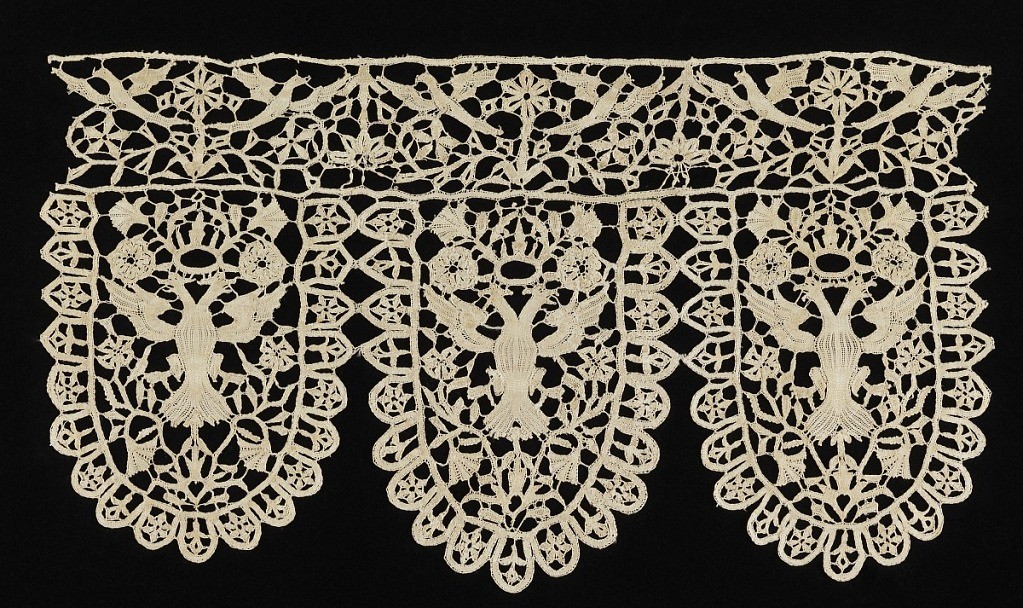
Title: Border
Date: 1640–60
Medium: linen Technique: bobbin lace, discontinuous tape
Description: Border with narrow band in repeat pattern of birds in flight and geometric foliated forms from which three large rounded pendants are suspended. In each, a double-headed eagle surmounted by a crown and surrounded by foliated and floral forms. Border consists of smaller pendants, each composed of a single geometric motif.